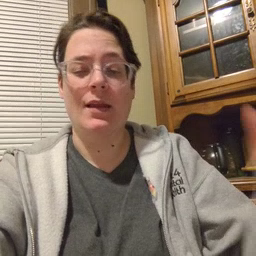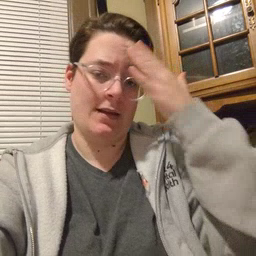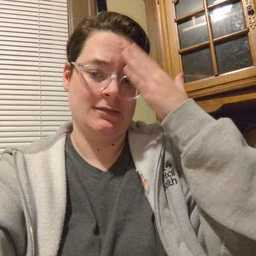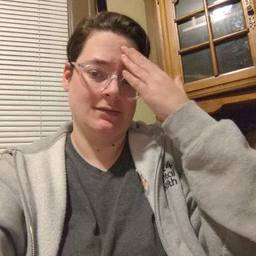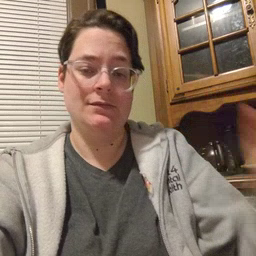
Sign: hat